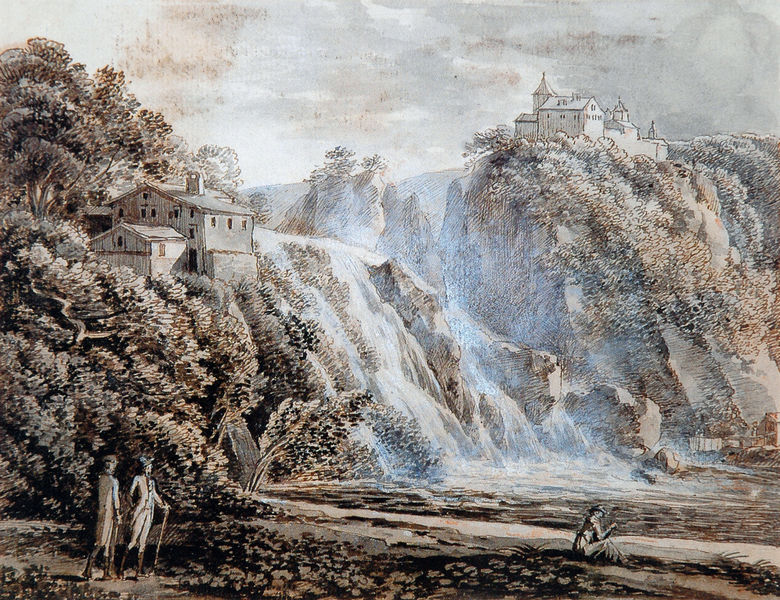
Titel: Der Rheinfall beim Drahtzug
Künstler: Joseph Anton Koch
Standort: Stuttgart
Institution: Staatsgalerie, Graphische Sammlung
Schlagwörter: baum, berg, blau, blätter, dunkel, felsen, gruppe, himmel, laub, mann, schatten, wasser, weiß, wolken, aquarell, bäume, fluss, frauen, grün, landschaft, menschen, sand, see, sitzen, ufer, äste, braun, fenster, frau, grau, hell, hut, kleider, kreide, licht, männer, schwarz, zeichnung, dach, dame, eis, gebäude, gras, haus, schloss, schnee, weg, wolke, herren, hose, jacke, wand, kleidung, mensch, stehen, stein, steine, ast, bach, baumstamm, gräser, horizont, häuser, hügel, kalt, mühle, natur, strauch, busch, büsche, gebüsch, gewässer, sträucher, mantel, sitzend, adel, personen, person, pflanzen, wald, wasserfall, anhöhe, kamin, schornstein, stock, turm, gischt, küste, strand, wellen, ruhe, italien, gehstock, stab, abhang, berge, fels, gebirge, dorf, mauer, dunst, grafik, graphik, nebel, linien, schlucht, rast, sepia, böschung, rauschen, romantik, staffage, tosend, lesen, gehrock, striche, wände, tusche, burg, kloster, türme, spaziergang, wandern, alpen, linie, kälte, idyll, kontur, lichtung, druck, radierung, stich, jacken, knien, konturen, strich, mäntel, spazierstock, stiefel, pinsel, betrachten, rau, fisch, baumbestand, kolorit, anwesen, mauern, romantisch, wanderer, mittelalter, gehstab, ansiedlung, spaziergänger, wanderstab, sitzender, gebierge, lavierung, reissend, angler, angeln, bewuchs, palst, häuser haus, wartburg, katarakt, pastelle, höhung, tivoli, burgberg, wellenf, rheinfall, naturschauspiel, schaffhausen, baunstämme, handkoloriert, sträcuer, garfik, staddt, anhähe, osen, herabstürzend, dilis, diis, llfluss, 2 herren, dame am wasser